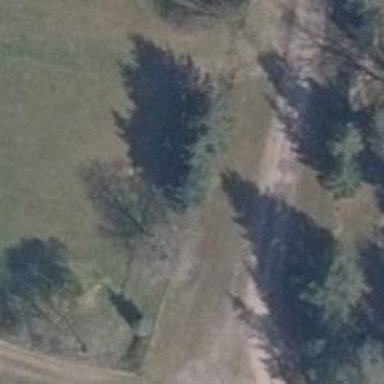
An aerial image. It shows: Row of trees in natural setting.